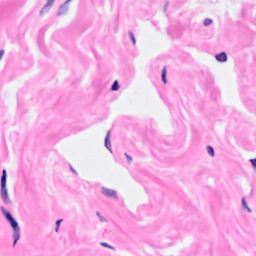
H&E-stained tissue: Breast